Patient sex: M
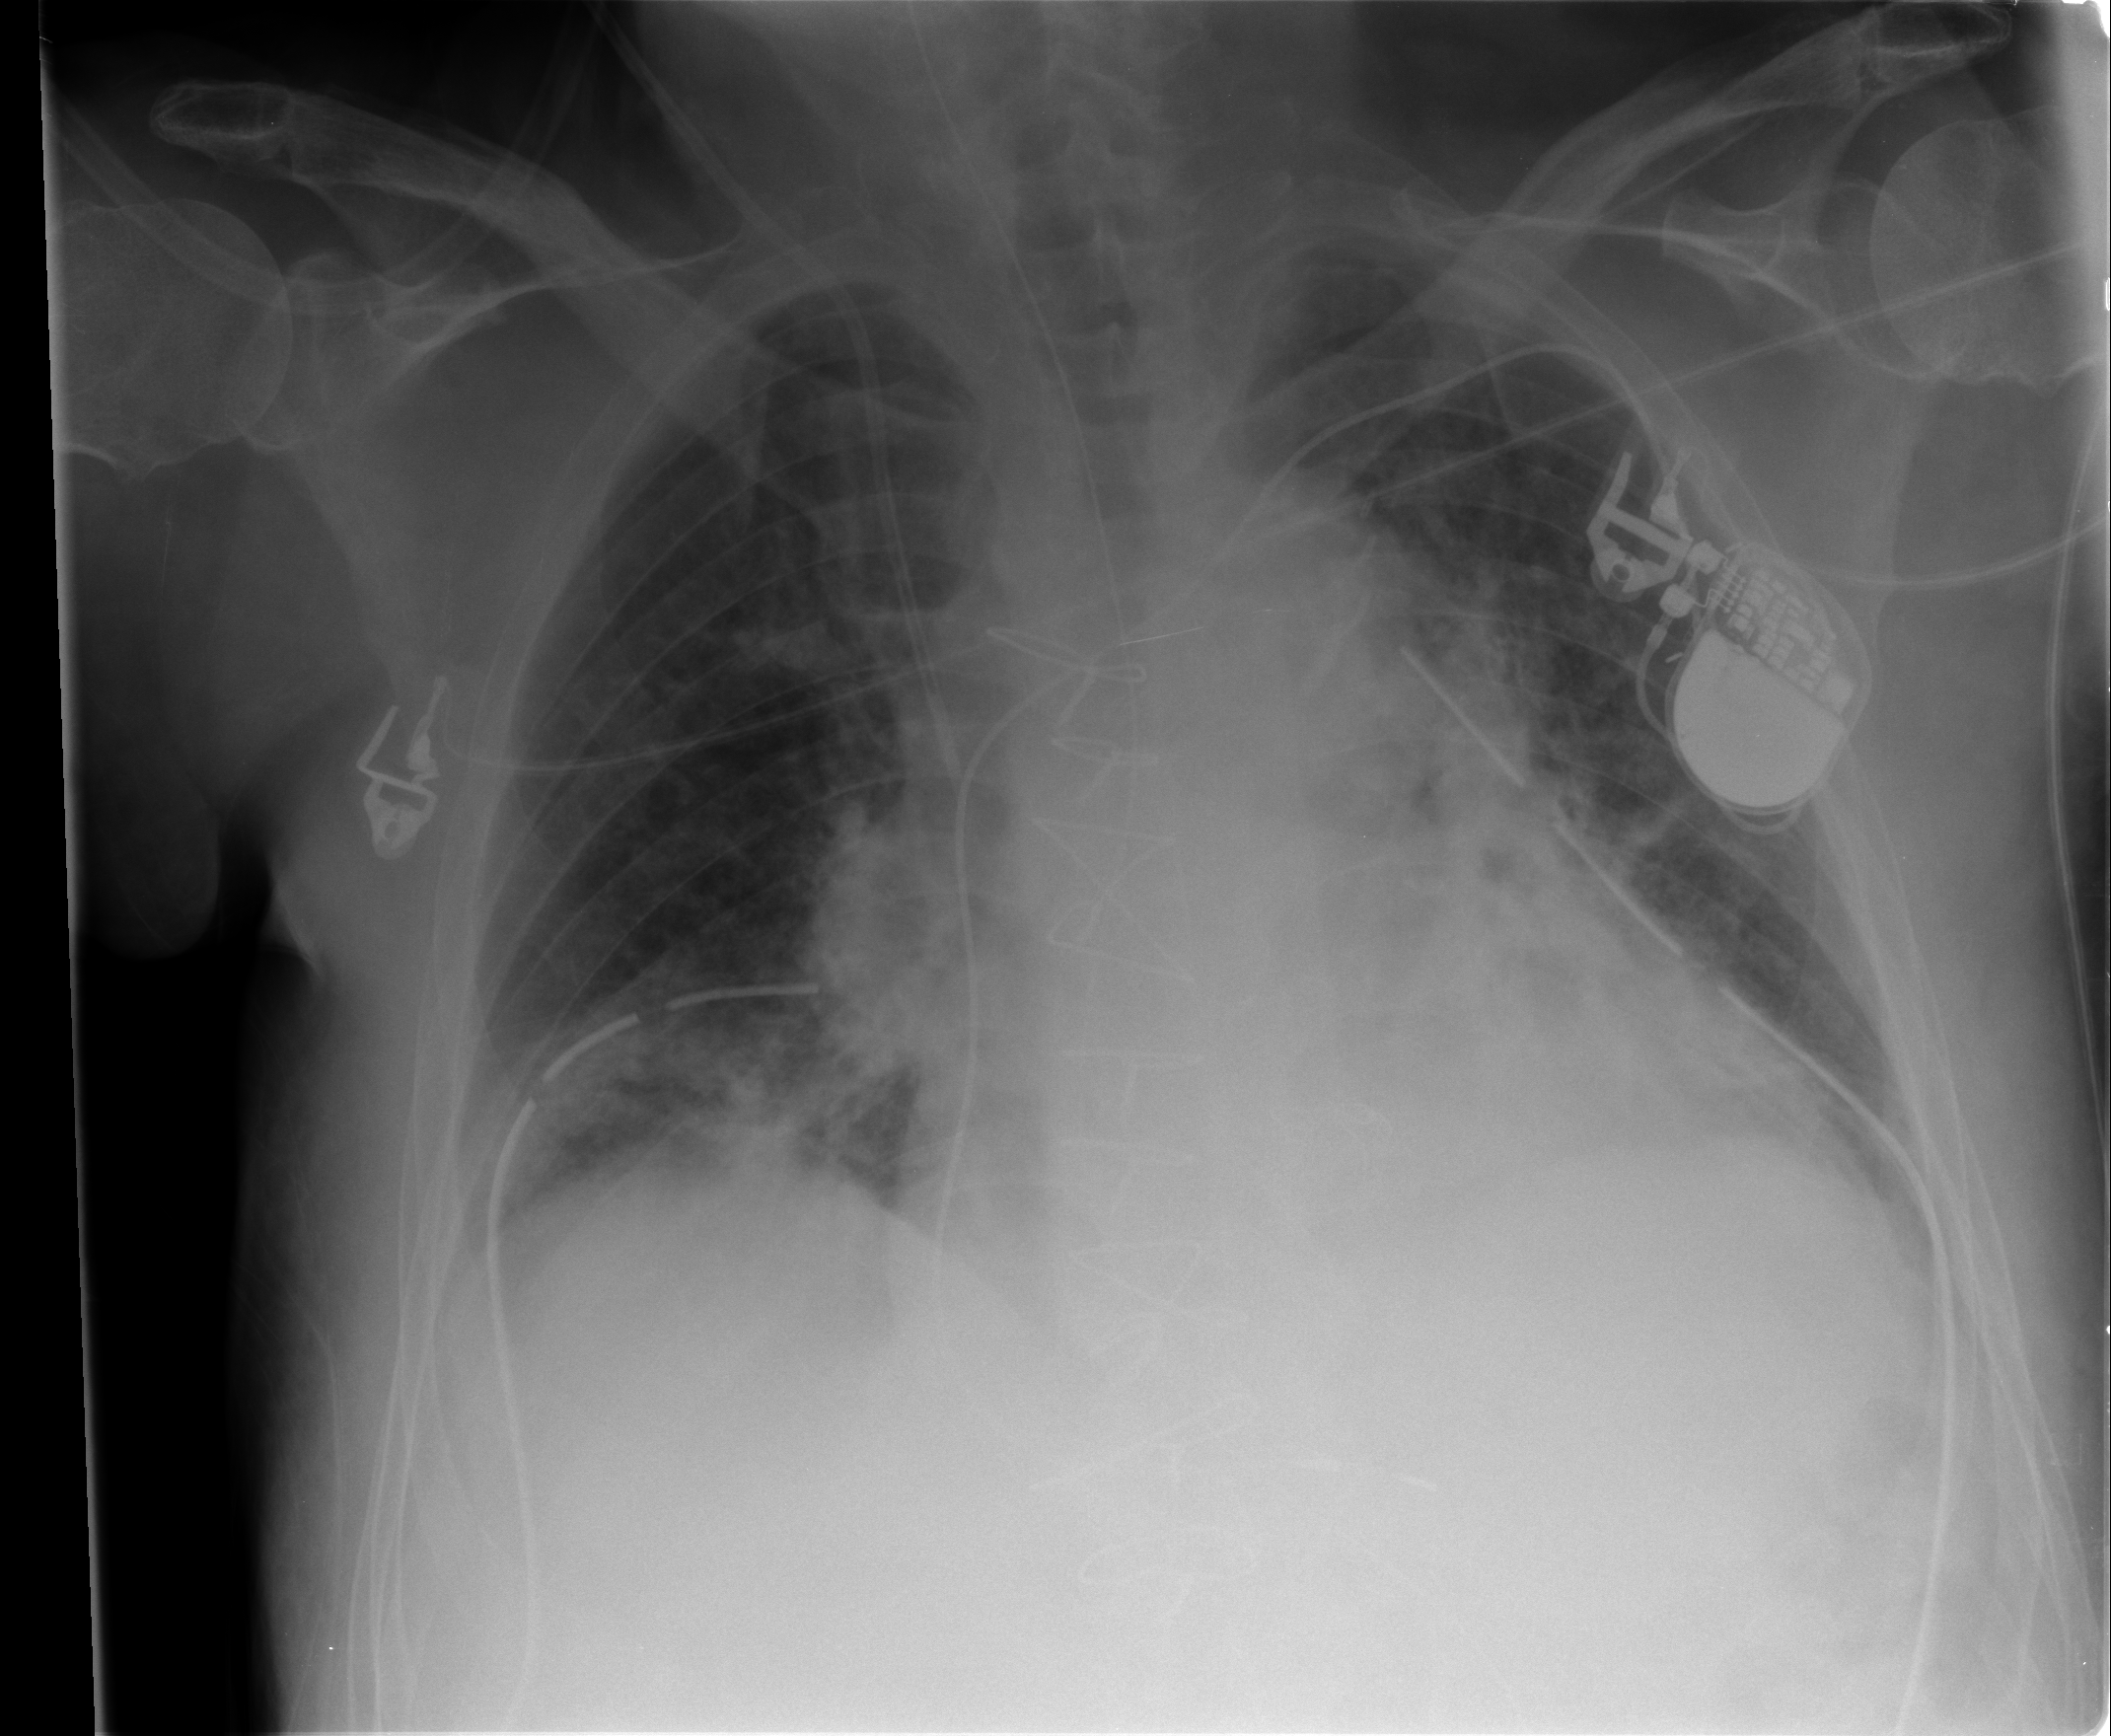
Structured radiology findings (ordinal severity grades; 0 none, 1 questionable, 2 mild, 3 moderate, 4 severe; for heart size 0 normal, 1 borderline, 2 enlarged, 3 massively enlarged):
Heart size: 2
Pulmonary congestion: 2
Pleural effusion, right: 0
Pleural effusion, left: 0
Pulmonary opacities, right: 1
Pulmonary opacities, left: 0
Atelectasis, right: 2
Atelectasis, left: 2